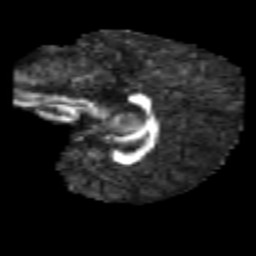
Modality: FA
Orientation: sagittal
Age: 6
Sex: male
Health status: healthy